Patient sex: M
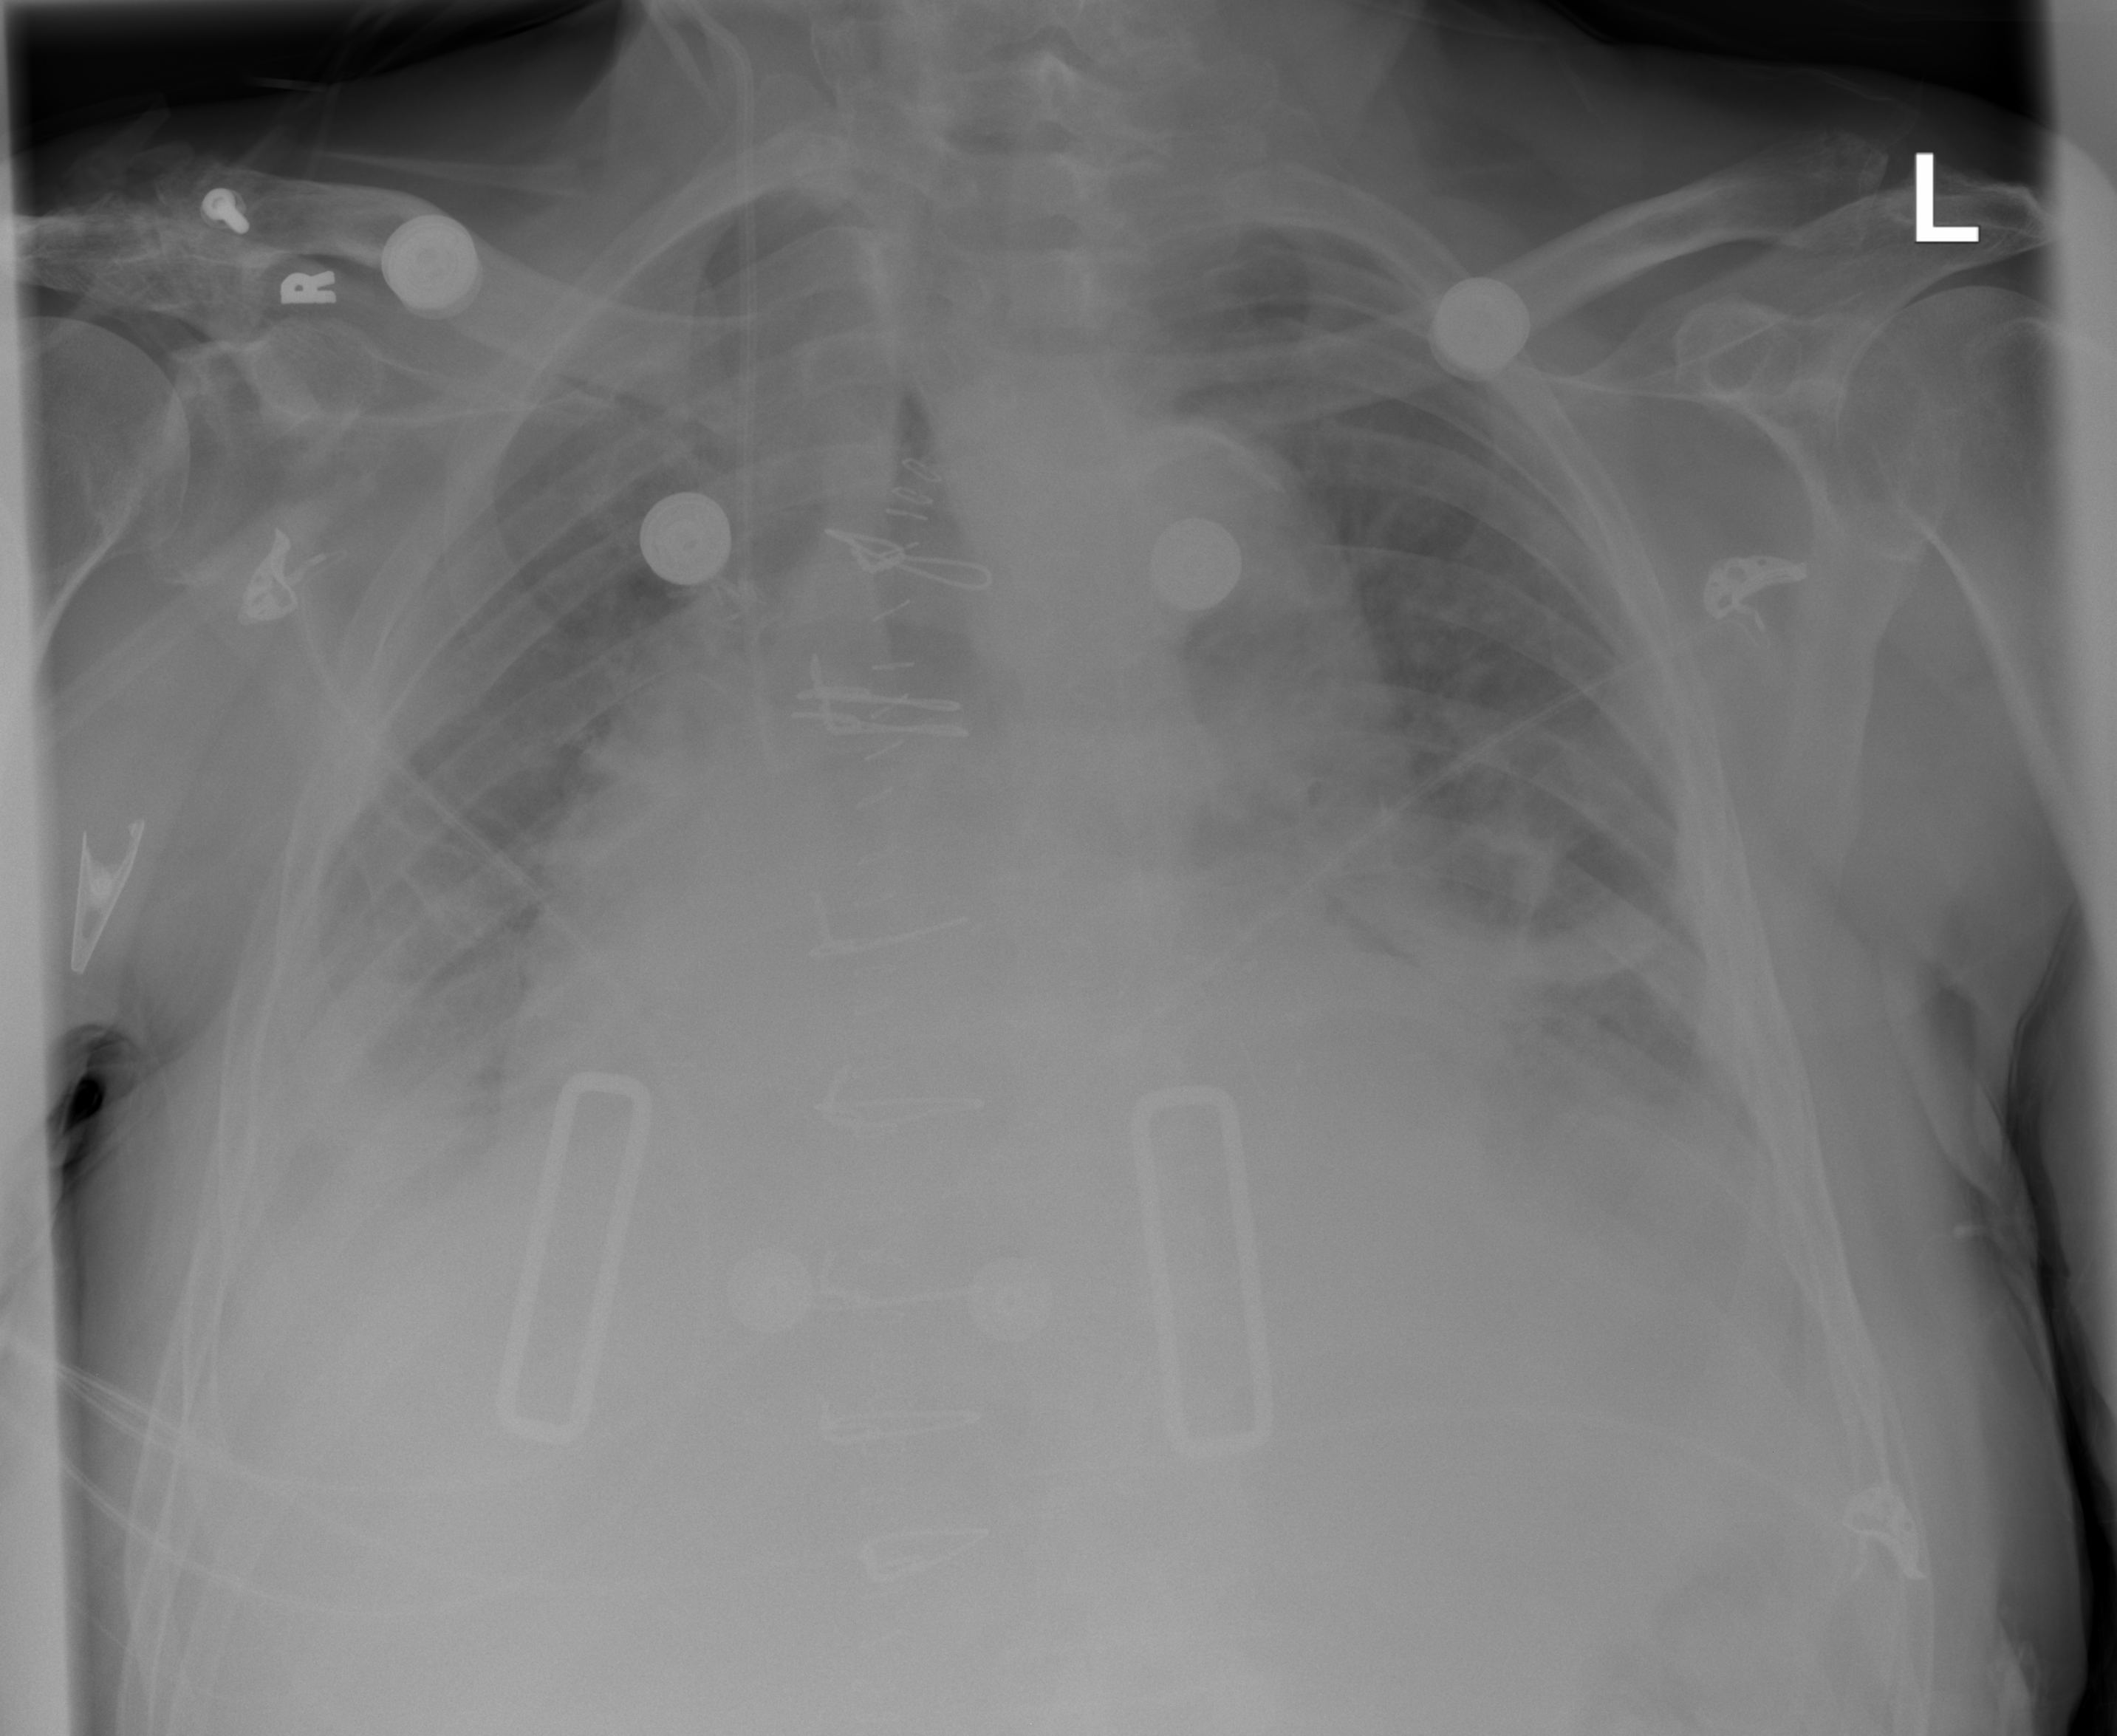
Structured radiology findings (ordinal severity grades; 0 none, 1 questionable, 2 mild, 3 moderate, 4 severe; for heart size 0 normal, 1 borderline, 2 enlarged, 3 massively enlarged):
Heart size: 3
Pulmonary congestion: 3
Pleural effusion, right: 2
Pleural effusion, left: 1
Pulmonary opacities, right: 2
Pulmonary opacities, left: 2
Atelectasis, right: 2
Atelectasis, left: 2